Aerial crown-view tile of a tropical tree (Barro Colorado Island, Panama), acquired 20250715:
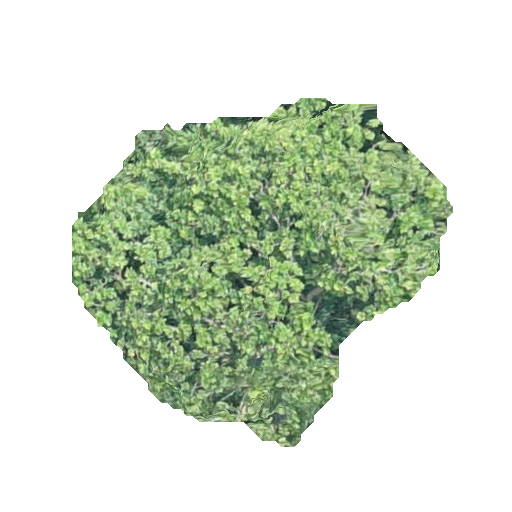
Species: Anacardium excelsum
GBIF accepted scientific name: Anacardium excelsum
Crown area: 129.47 m²